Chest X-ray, AP view. Patient: 59 years old, sex M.
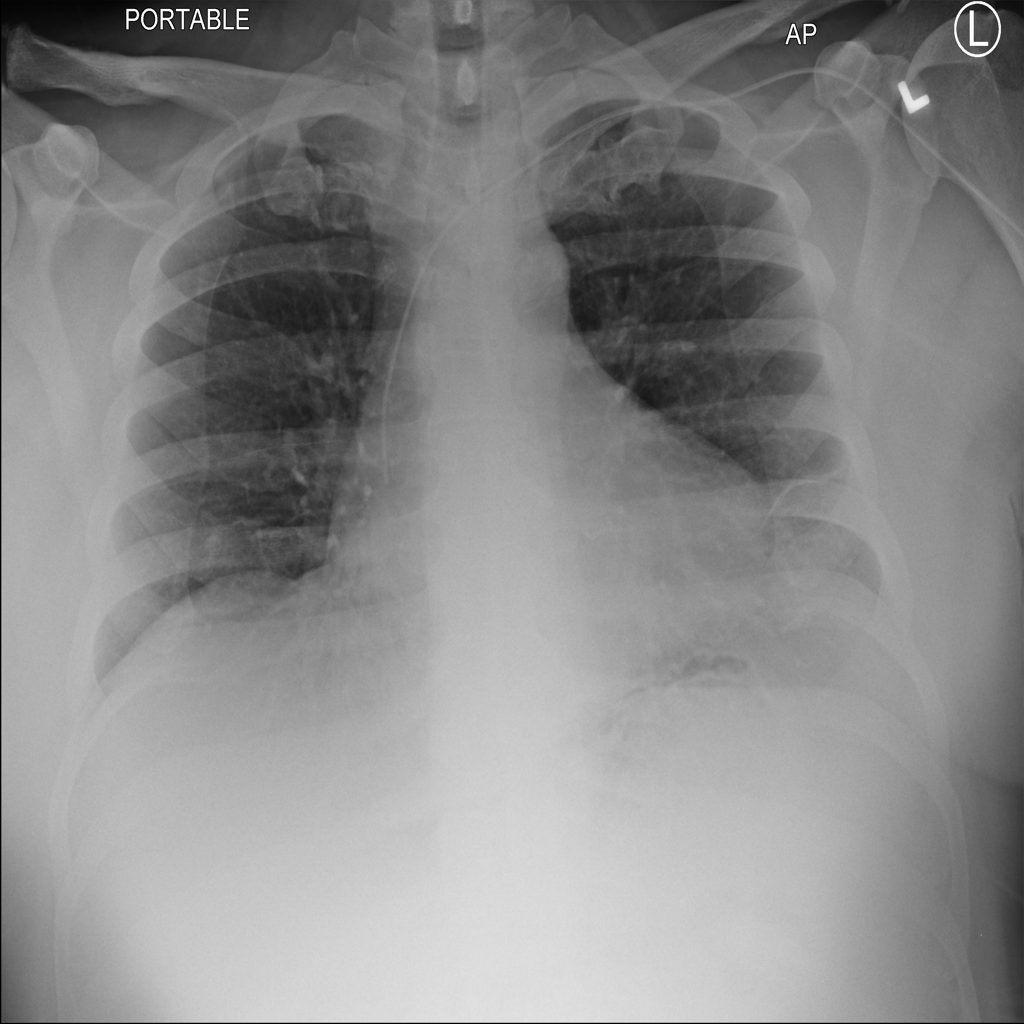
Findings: Cardiomegaly, Effusion